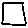
Label: square